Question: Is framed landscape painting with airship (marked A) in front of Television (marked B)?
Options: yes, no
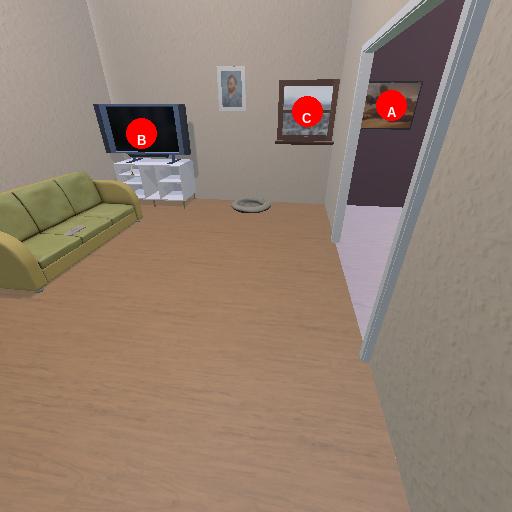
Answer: yes